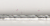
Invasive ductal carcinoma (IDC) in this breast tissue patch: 0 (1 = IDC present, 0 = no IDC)